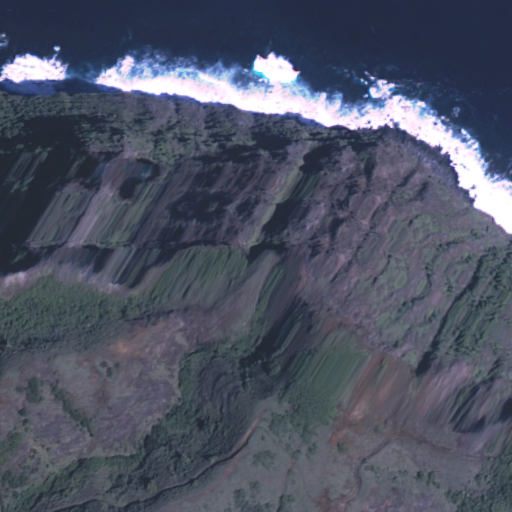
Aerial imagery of valley in Hawaii named Lamaloa Gulch containing only unknown